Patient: sex M, age 58
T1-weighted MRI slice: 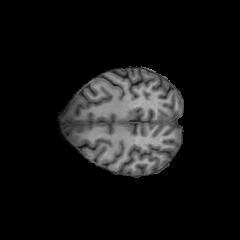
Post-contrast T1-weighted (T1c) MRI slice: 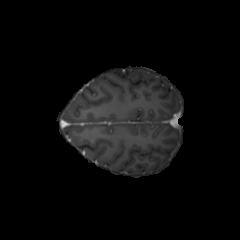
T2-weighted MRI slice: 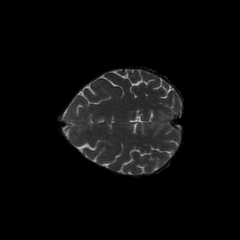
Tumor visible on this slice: no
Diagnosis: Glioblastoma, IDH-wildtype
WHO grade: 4